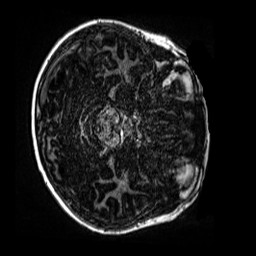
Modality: MP2RAGE
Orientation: axial
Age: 12
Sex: male
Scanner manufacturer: siemens
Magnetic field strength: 3 T
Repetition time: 4 s
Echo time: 0.00299 s